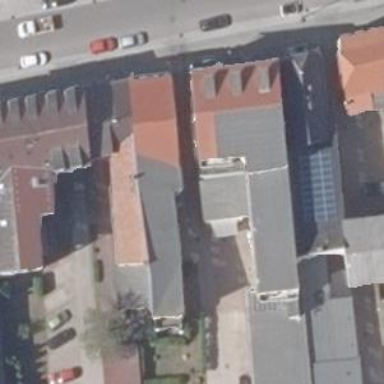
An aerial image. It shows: Building.